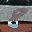
Label: 8